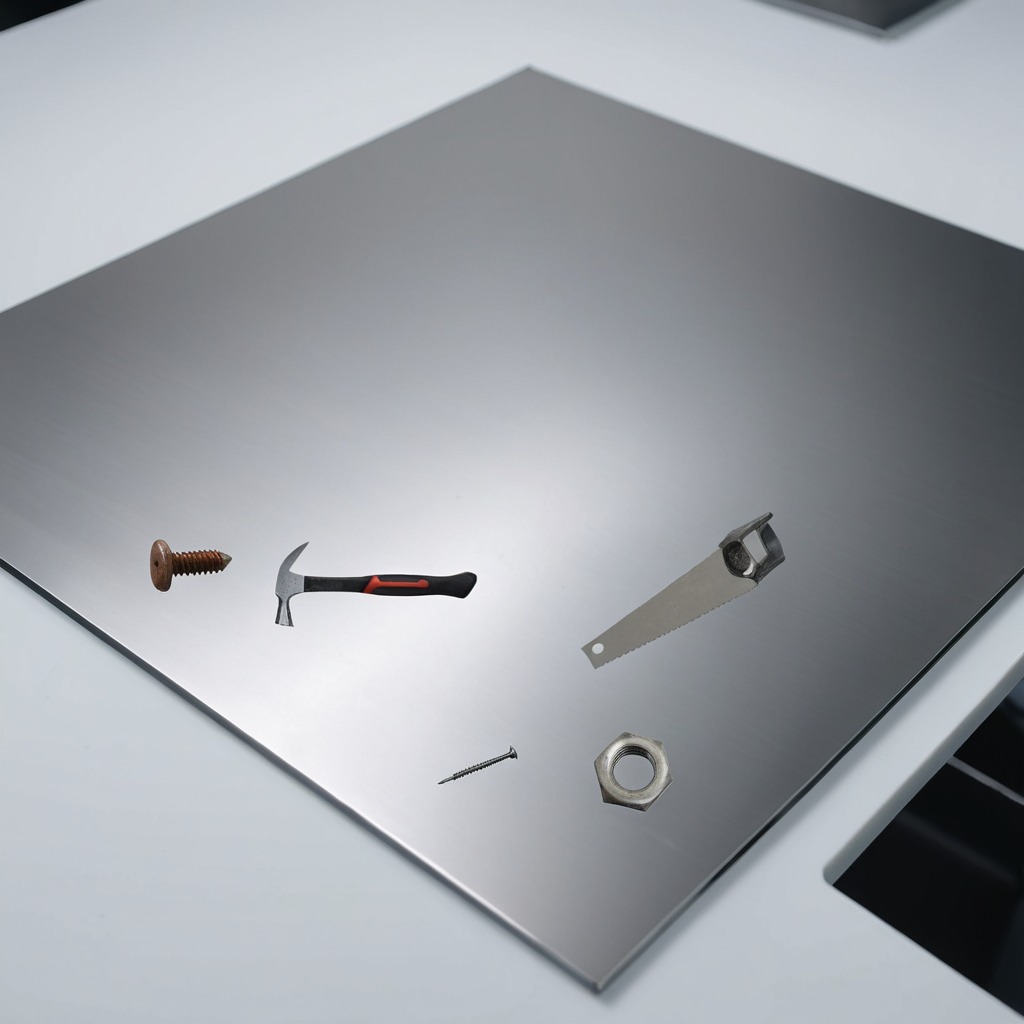
A metal machine screw, a hammer, an iron nail, a handheld metal saw, and a metal nut are lying on the stainless steel table.